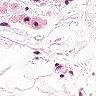
Metastatic tissue present: no